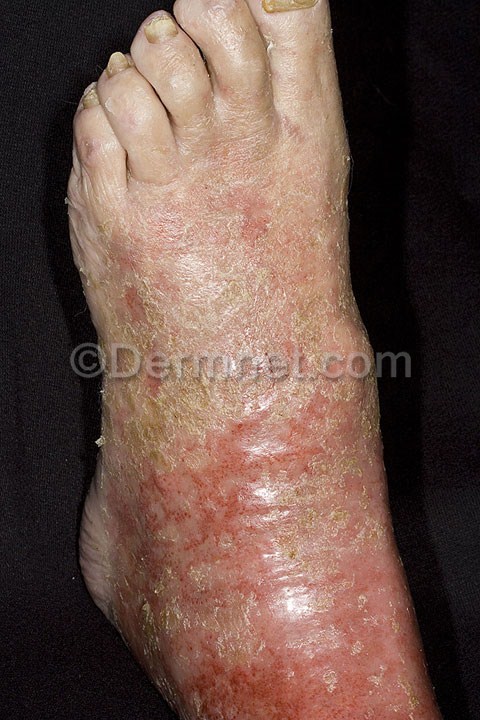
Disease: Eczema Photos